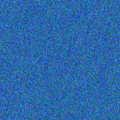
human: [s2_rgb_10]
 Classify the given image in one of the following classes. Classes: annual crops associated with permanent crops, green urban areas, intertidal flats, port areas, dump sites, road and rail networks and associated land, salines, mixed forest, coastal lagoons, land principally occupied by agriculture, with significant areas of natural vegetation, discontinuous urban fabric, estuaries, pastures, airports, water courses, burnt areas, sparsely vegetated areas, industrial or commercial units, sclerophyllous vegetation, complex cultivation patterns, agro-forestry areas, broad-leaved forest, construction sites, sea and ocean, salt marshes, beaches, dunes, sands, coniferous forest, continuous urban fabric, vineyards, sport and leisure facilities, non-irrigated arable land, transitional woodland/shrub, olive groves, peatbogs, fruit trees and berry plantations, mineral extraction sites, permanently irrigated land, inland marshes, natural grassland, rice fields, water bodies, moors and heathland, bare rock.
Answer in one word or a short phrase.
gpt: sea and ocean